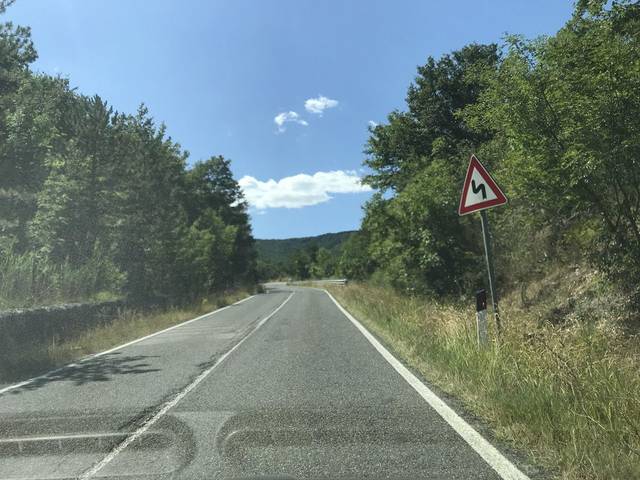
Region: Italy
Coordinates: 42.921, 11.697